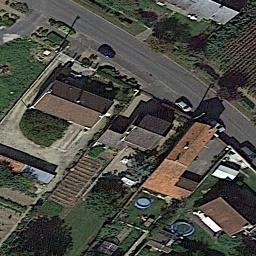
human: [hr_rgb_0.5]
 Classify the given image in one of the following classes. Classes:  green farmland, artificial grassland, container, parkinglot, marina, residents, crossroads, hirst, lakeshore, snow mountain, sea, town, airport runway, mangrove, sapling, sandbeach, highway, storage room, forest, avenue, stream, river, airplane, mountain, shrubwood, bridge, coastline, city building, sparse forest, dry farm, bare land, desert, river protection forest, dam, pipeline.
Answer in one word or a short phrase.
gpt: residents